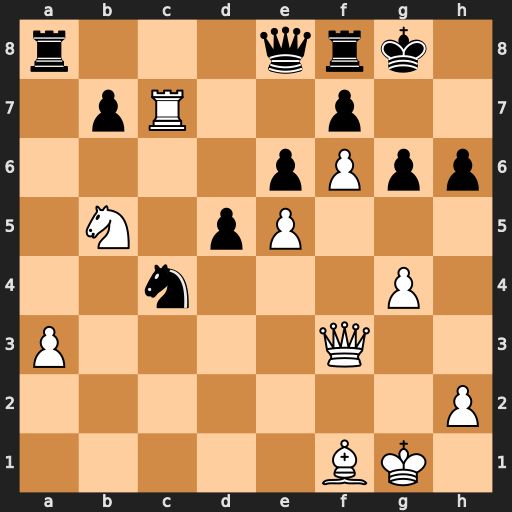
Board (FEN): r3qrk1/1pR2p2/4pPpp/1N1pP3/2n3P1/P4Q2/7P/5BK1
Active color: w
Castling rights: -
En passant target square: -
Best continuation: Qh3 Kh7 Bd3 Nxe5 g5